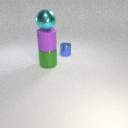
large purple rubber cylinder above large green metal cylinder